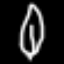
Label: leaf